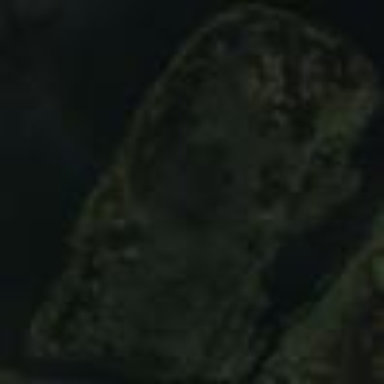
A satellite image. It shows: Islet.